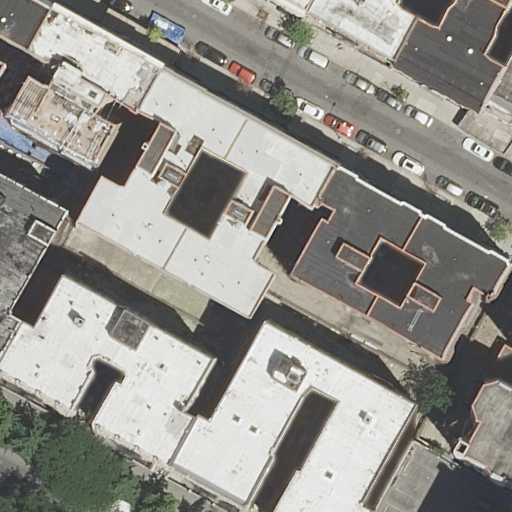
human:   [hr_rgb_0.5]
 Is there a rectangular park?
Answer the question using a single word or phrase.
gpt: yes

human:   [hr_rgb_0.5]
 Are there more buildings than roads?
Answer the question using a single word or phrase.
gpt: yes

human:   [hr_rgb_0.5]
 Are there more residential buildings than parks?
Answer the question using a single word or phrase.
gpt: yes

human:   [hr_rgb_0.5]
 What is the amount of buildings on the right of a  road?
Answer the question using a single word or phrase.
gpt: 10

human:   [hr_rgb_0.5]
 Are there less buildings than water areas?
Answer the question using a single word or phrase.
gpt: no

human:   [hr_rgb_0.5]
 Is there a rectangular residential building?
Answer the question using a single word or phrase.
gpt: yes

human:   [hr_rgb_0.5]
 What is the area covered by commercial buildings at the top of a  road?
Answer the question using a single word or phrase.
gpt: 0m2

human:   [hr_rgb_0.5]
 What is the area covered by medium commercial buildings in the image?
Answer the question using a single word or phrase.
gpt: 0m2

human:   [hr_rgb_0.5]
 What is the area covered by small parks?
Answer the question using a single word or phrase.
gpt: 0m2

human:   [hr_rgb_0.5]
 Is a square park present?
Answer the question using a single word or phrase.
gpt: no

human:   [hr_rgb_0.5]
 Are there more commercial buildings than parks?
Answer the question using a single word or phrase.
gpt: no

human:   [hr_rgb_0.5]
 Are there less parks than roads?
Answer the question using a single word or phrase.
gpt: yes

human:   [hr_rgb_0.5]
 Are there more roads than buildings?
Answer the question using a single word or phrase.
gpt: no

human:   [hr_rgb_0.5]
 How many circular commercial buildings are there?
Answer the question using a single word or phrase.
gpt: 0

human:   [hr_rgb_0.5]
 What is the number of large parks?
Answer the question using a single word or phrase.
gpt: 1

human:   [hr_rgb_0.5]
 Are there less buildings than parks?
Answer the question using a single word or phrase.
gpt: no

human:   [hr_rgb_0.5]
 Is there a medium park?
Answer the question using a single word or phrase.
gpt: no

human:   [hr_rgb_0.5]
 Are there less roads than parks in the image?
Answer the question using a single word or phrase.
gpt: no

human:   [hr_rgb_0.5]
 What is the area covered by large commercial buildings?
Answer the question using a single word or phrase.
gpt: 0m2

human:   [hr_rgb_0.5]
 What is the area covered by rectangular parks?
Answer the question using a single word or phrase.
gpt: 3615m2

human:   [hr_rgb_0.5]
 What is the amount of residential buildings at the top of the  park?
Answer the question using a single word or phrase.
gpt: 9

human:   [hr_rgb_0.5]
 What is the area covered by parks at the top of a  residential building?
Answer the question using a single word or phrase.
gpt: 0m2

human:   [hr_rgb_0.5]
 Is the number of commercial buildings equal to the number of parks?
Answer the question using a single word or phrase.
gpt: no

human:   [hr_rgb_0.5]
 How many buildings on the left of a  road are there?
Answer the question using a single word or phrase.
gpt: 10

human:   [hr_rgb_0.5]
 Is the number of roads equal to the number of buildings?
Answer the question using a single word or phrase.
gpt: no

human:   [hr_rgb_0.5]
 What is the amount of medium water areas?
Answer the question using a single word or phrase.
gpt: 0

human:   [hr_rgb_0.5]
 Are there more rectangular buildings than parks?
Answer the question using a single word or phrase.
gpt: yes

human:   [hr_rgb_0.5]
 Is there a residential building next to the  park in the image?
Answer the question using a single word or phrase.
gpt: yes

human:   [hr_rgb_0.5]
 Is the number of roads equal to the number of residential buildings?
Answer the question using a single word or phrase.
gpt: no

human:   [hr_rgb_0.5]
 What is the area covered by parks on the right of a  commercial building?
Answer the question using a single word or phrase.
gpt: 0m2

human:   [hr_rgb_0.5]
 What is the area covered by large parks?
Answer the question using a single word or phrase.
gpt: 3615m2

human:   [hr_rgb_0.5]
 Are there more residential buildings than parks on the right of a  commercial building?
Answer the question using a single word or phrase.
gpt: yes

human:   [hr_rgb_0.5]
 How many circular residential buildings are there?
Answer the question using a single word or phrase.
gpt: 0

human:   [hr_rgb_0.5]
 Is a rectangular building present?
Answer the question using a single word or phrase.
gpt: yes

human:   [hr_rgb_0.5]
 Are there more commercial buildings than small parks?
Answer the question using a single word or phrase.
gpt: no

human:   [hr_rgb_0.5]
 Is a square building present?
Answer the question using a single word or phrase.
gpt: no